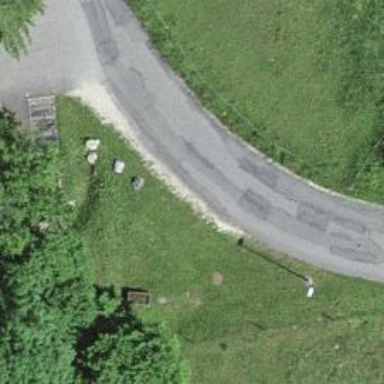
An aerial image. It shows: Unclassified road.